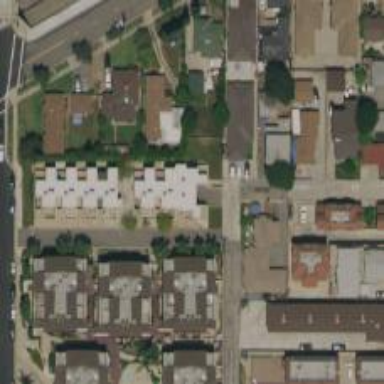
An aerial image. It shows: Alleyway designated as service road.